Interaction volume radius: 5 \u00c5
Interaction volume height: 25 \u00c5
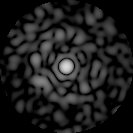
Disorder parameter: 0.8271